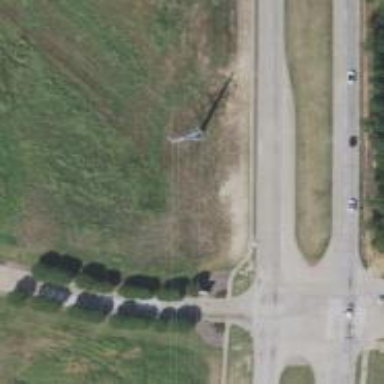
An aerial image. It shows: Power pole.